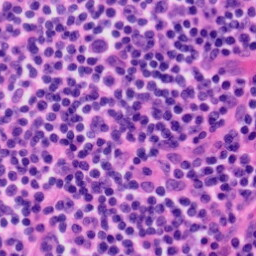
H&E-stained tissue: Tonsil